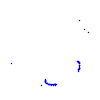
Particle: proton